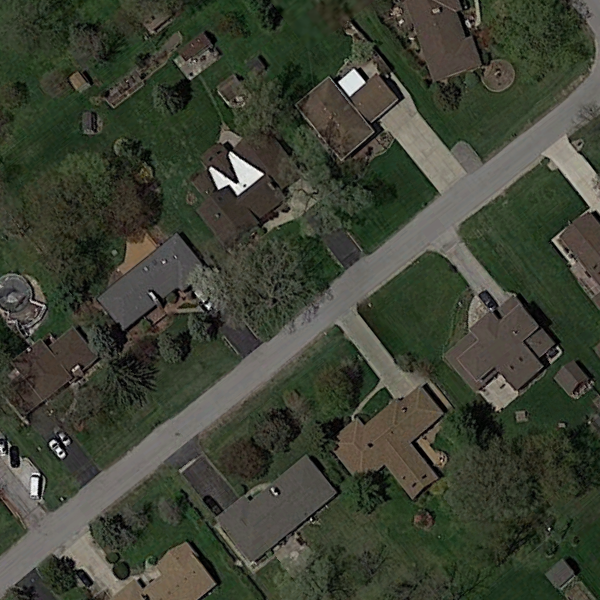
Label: MediumResidential